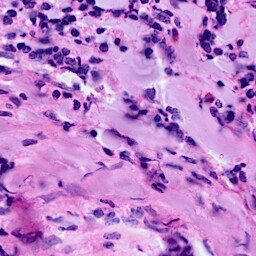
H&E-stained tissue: Breast